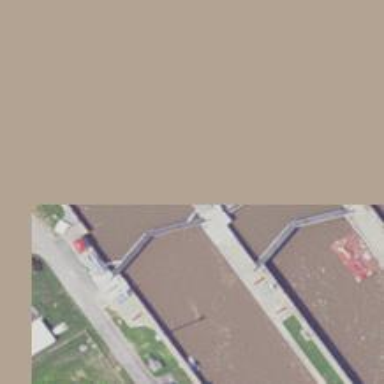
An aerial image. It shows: Lock gate on waterway.